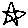
Label: star